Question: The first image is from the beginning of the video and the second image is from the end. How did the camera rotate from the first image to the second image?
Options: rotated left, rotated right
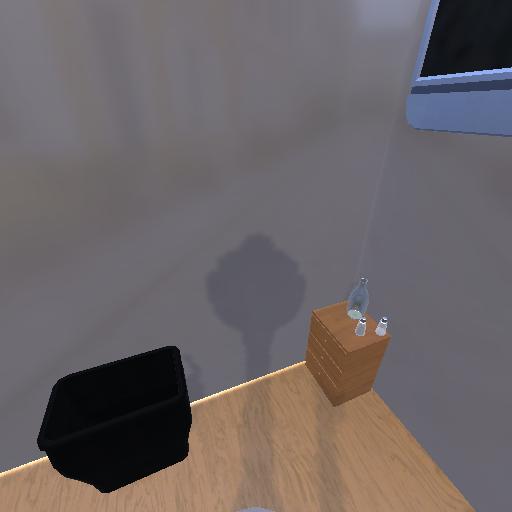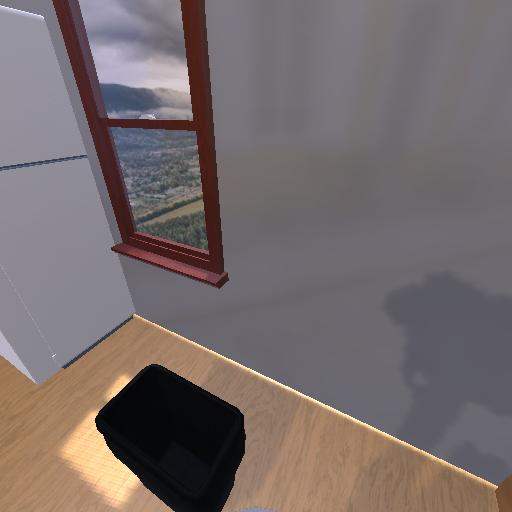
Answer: rotated left